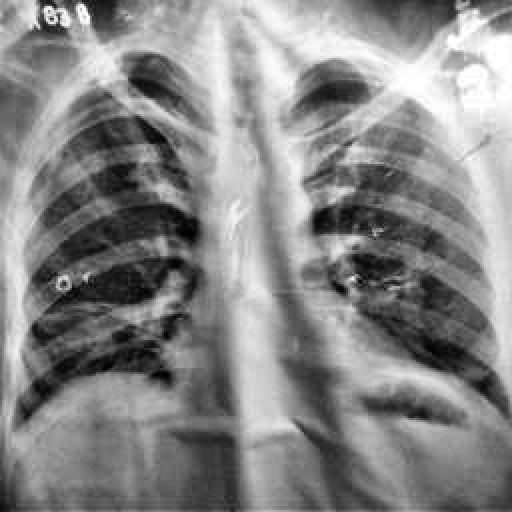
Finding: TUBERCULOSIS